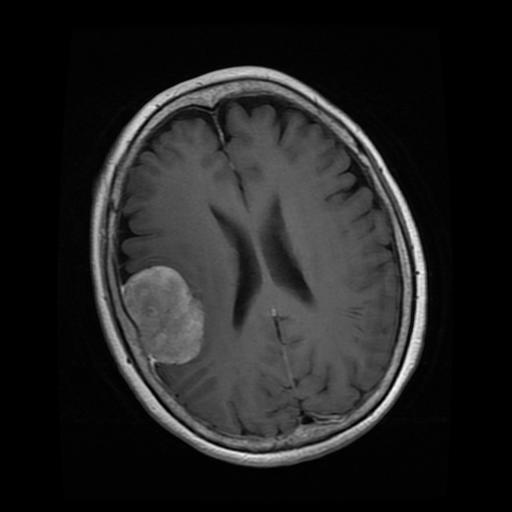
Label: meningioma